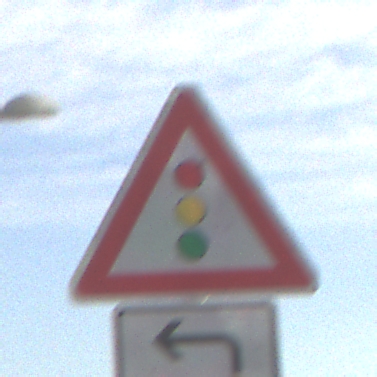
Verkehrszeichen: Lichtzeichenanlage
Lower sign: RichtungsangabeDurchPfeile2
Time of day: MorningAfternoon
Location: Outdoor (Suburban)
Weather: PartlyCloudy
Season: NotSpecified
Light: Natural